Question: I'm working on a web development project, and I'm working on several apps with "news feed" functionality. I want to make sure that every item with a picture flips a switch back and forth, so that pictures alternate on the left and right, even if some items in between didn't have pictures. So, I created an interface:
'''
public interface TextWithImageTile {
public abstract String getOrientation( ) ;
public abstract void setOrientation( String orientation ) ;
}
'''
Now, all of my "news feeds" use news items implementing that interface, regardless of whatever custom fields each one uses. So, I had expected to be able to instantiate this utility class to process lists of items implementing that interface:
'''
public class AlignmentAssigner {
List<TextWithImageTile> listToAssign ;
public AlignmentAssigner(List<TextWithImageTile> list) {
this.listToAssign = list ;
}
public void alignList( ) {
for ( TextWithImageTile listItem : listToAssign ) {
...
}
}
}
'''
But now, when I try to send it a List of HomeItem classes - which implement the TextWithImageTile interface - it complains of a type mismatch. Here's the implementation:
'''
List<HomeItem> homeItems = homeDAO.getHomeItems();
AlignmentAssigner alignmentAssigner = new AlignmentAssigner( homeItems );
'''
I'm told that, "The constructor AlignmentAssigner(List) is undefined." Do I have something crossways here? Is it possible to have a method process all implementations of a particular interface, so long as it is only asked to operate on fields and methods defined by said interface? If so, how - or what needs to be changed in my code?
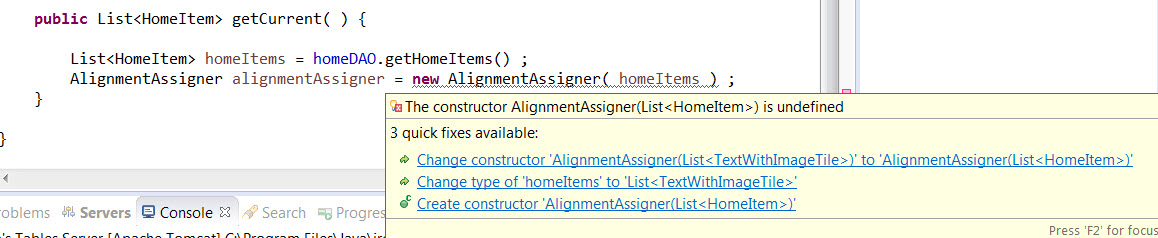
Answer: You should use
'''
public AlignmentAssigner(List<? extends TextWithImageTile> list) {
...
}
'''